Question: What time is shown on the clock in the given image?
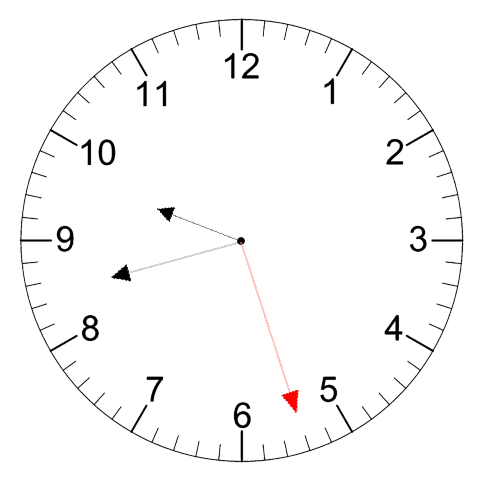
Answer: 09:42:27